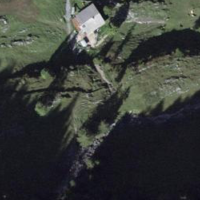
EUNIS habitat code: 23
Species observed at this site:
Silene dioica